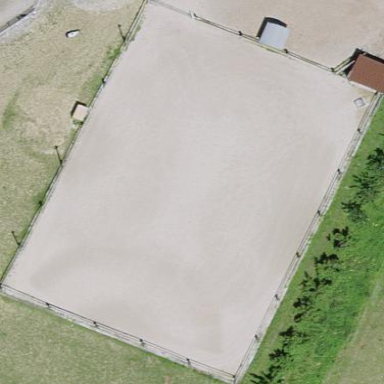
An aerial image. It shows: Equestrian pitch used for leisure and sports activities.